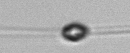
Label: Acanthoica_quattrospina